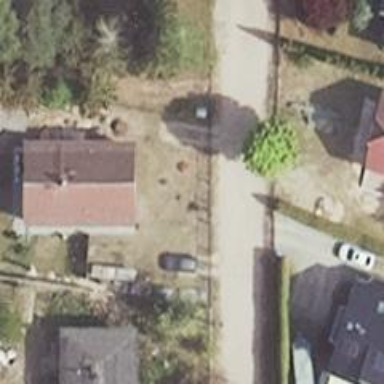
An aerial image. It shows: Residential road with gravel surface.